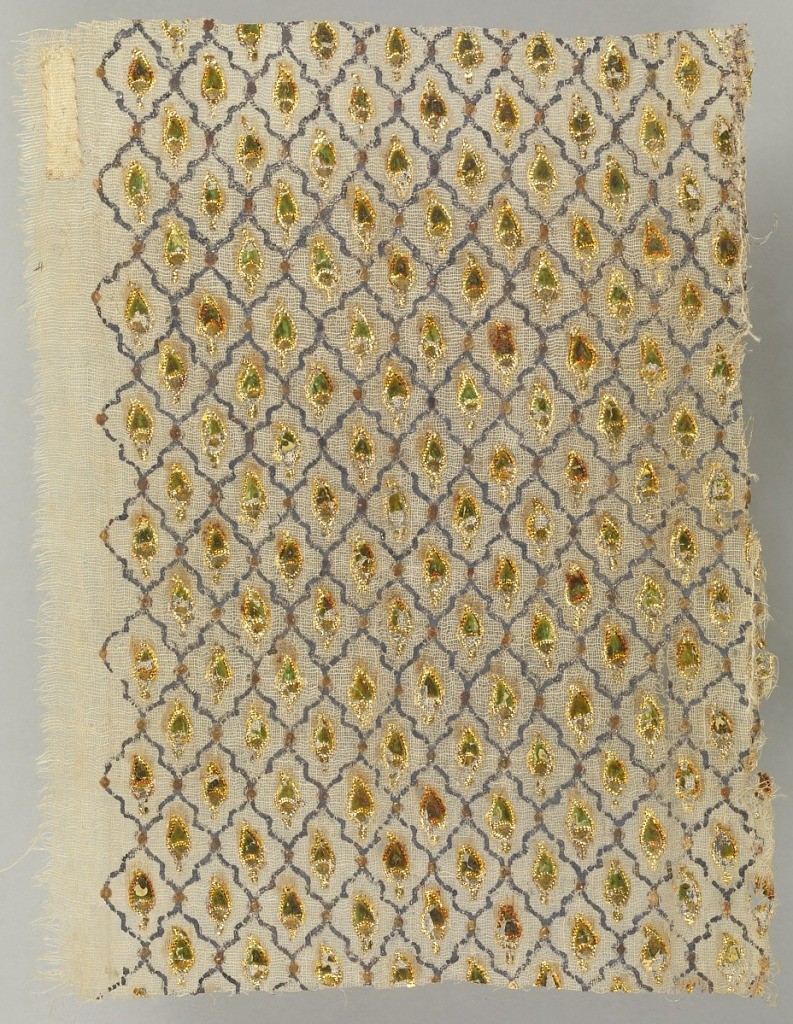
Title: Fragment
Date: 17th–18th century
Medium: cotton Technique: printed or painted on plain weave, metal powder and enamel on gum or wax base
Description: Rectangle of very fine, loosely woven undyed plain weave cotton with small-scale all-over repeat of small, pointed leaf, in green enamel with gold leaf, in close-set wavy trellis framework of silver leaf; gold dot at each intersection of the trellis. Tiny, impressed dots in gold accentuate design of each leaf. Undecorated margin on left side (1 cm).